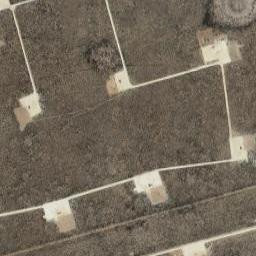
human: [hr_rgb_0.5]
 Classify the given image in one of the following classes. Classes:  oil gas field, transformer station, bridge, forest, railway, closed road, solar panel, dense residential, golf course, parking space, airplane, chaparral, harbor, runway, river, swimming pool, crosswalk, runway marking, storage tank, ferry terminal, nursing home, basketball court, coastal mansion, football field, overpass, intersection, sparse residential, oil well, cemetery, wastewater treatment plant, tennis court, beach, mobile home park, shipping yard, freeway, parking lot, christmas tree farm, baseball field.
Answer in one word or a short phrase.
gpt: oil gas field